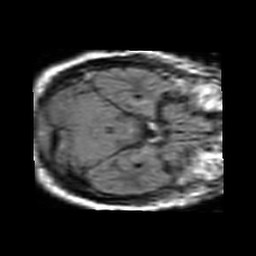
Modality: FLAIR
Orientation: axial
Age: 64
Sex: male
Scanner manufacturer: philips
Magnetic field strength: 1.5 T
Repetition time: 11 s
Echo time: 0.14 s